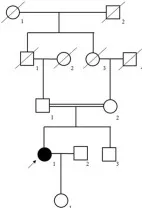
The clinical profile of the family. (A) Pedigree of the phospholipase D3 (PLD3)-deficient family. The pedigree chart shows five generations of the family. Roman numerals refer to generations. Circles refer to female subjects. Squares refer to male subjects. Solid symbols refer to affected subjects. Crossed-out symbols refer to deceased subjects. The arrow indicates the proband.
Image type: radiology (x_ray)